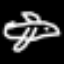
Label: airplane